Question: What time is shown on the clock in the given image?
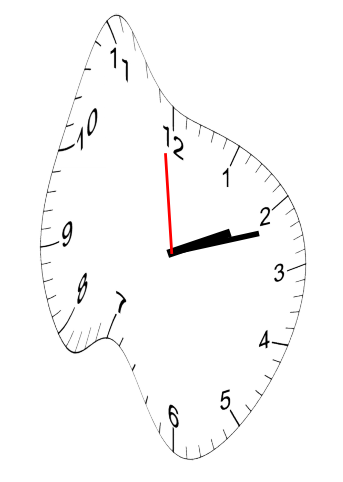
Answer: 02:11:59